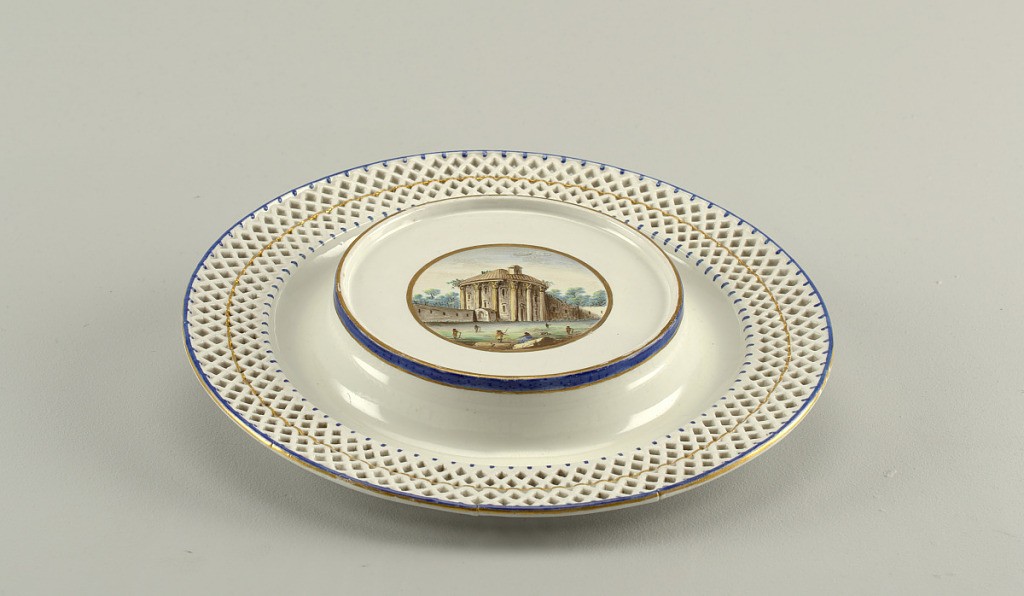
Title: Stand for a Bowl, from a "Topographical" Dinner or Dessert Service ("A Vedute")
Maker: Doccia Porcelain Factory, Italian, established 1735
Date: ca. 1810–1820
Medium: hard paste porcelain, vitreous enamel, gold
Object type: stand
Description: Dish with pierced lattice rim and polychromed scene of Roman ruins in center.